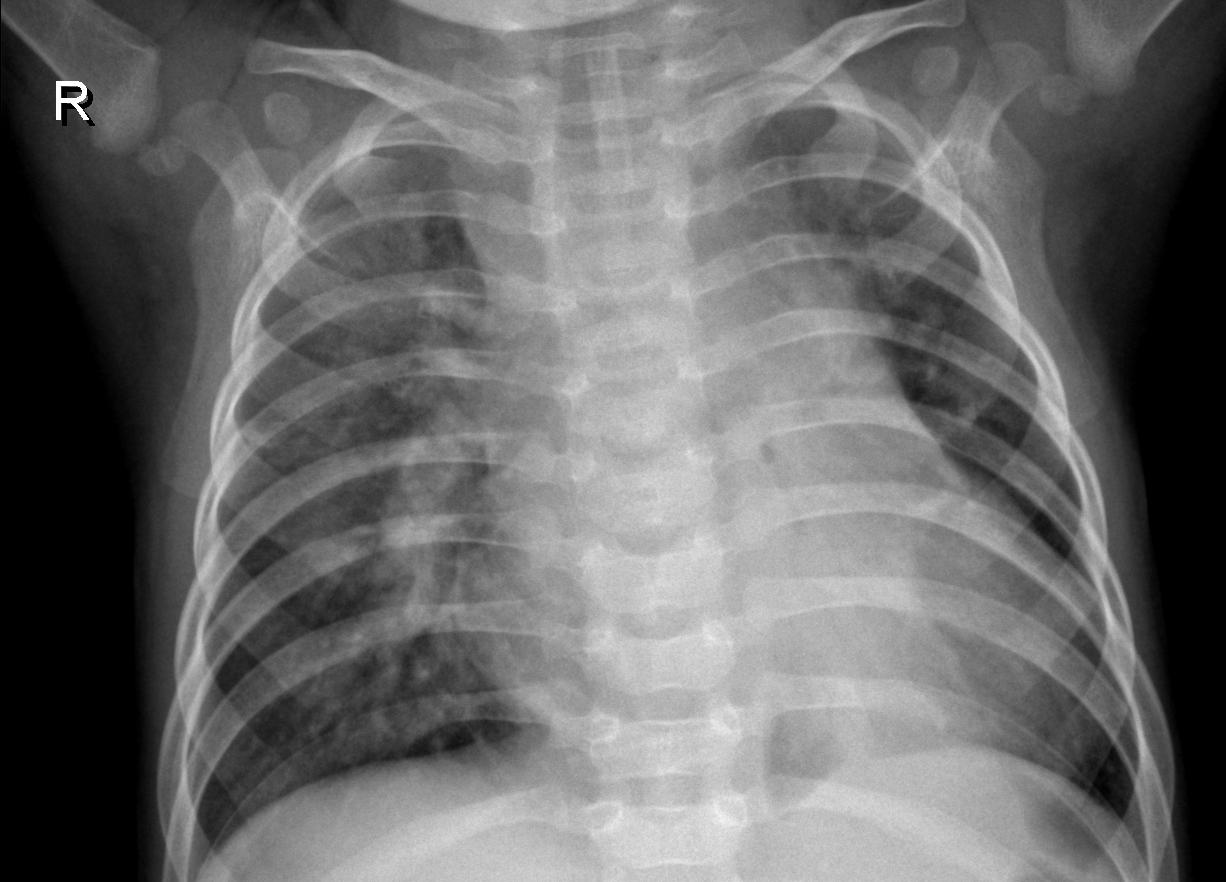
Diagnosis: PNEUMONIA